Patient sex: M
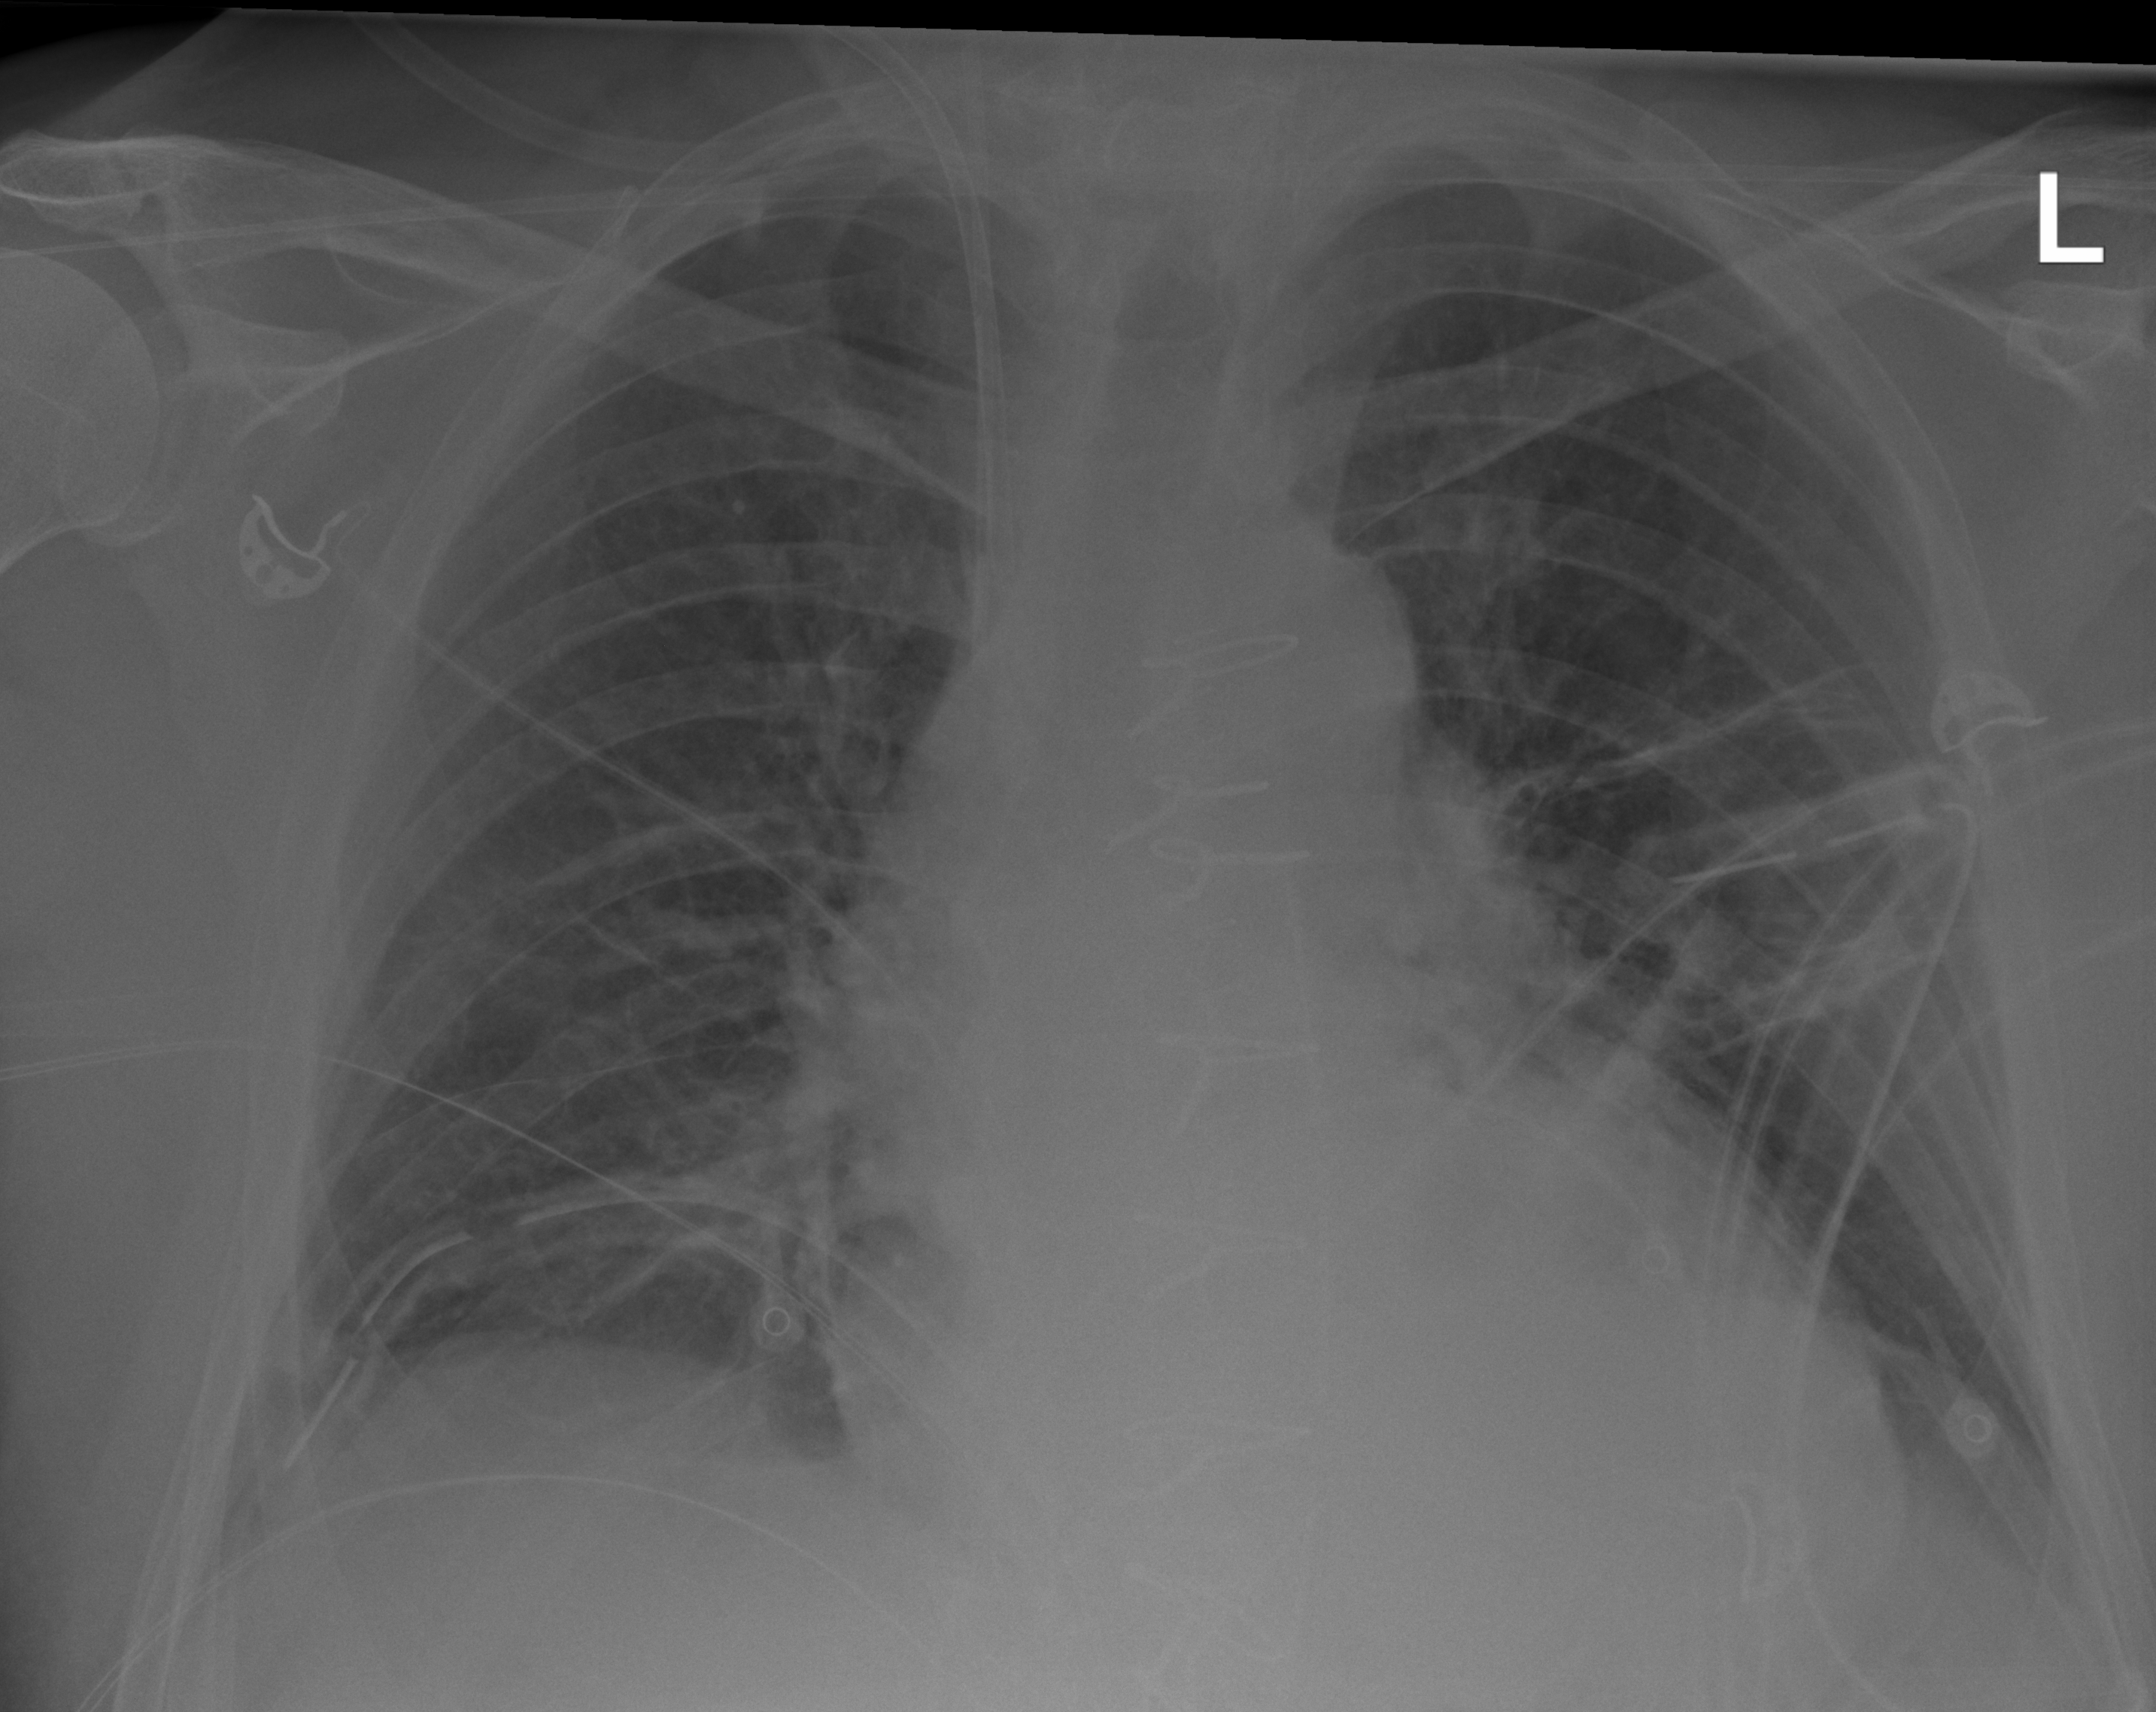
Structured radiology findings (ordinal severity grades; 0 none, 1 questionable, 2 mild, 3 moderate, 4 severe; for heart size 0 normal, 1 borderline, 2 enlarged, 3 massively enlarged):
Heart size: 2
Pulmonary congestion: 0
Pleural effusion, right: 1
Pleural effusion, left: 0
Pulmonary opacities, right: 0
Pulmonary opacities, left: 0
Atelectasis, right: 1
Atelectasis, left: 2